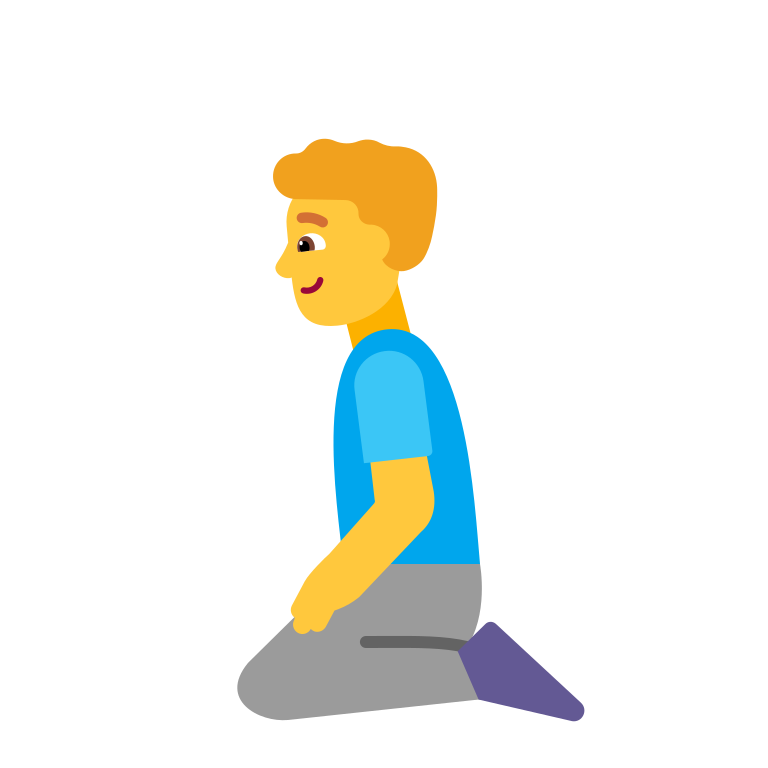
man kneeling flat default